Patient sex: F
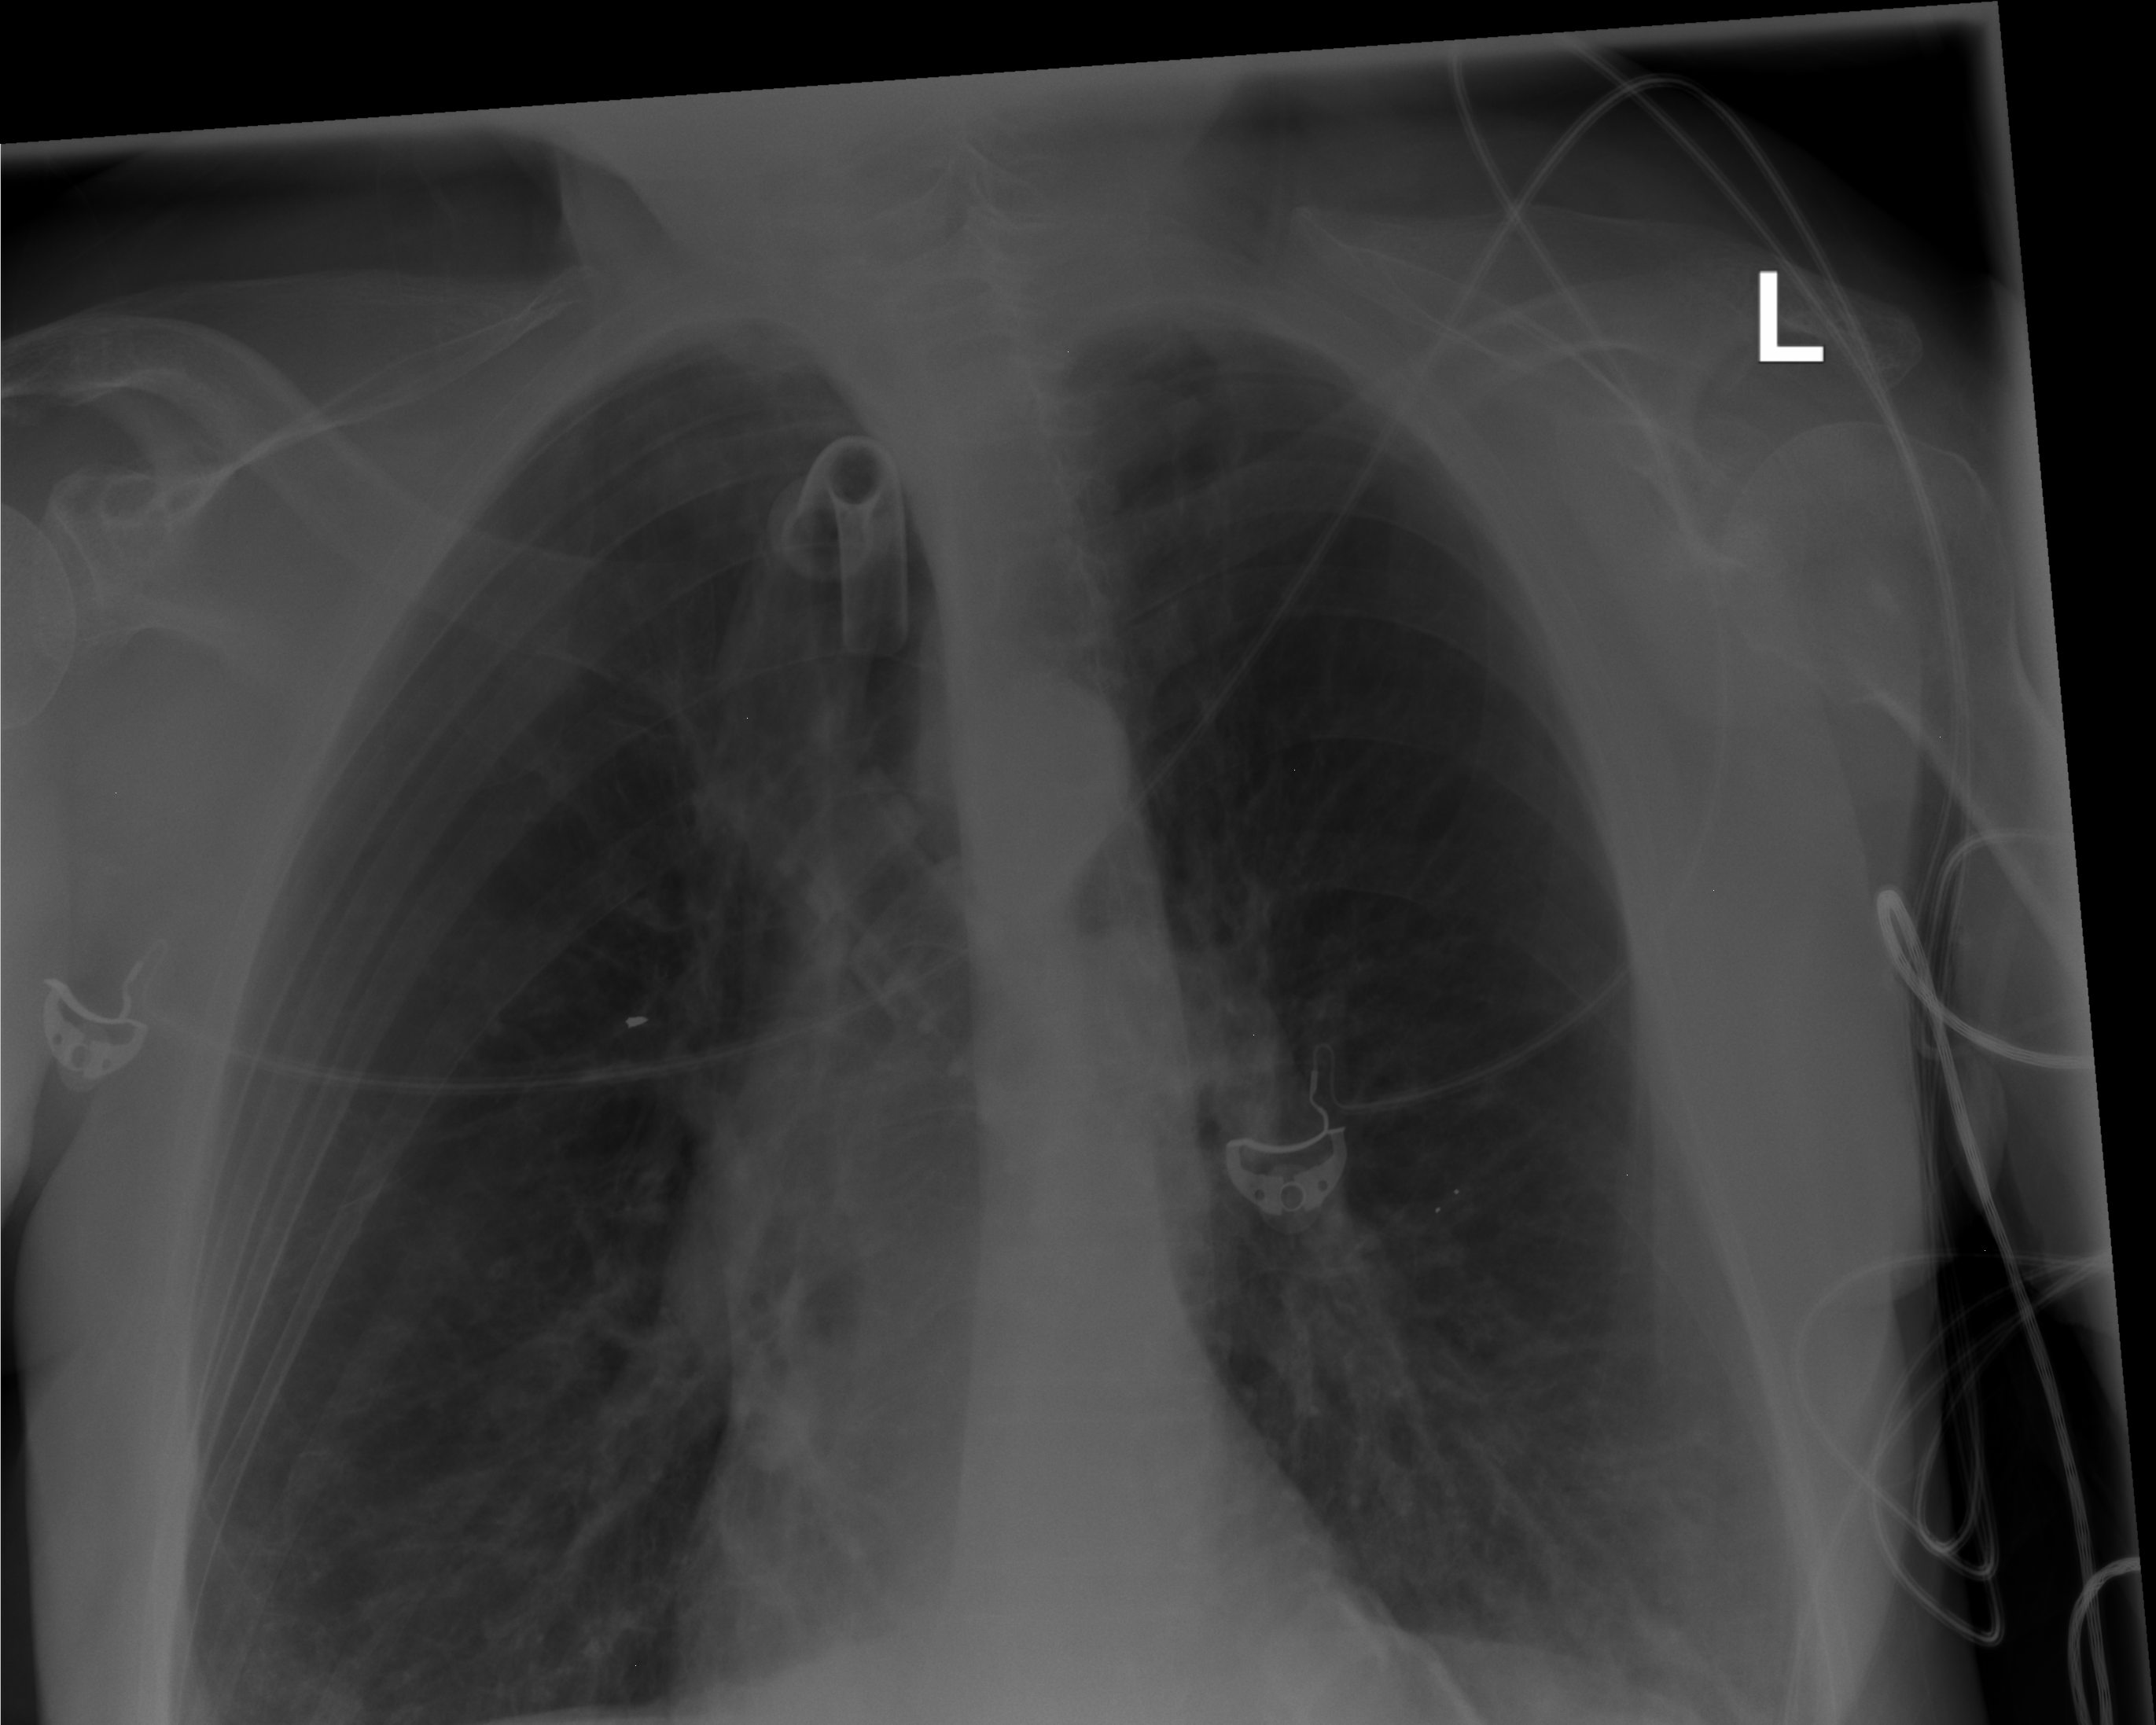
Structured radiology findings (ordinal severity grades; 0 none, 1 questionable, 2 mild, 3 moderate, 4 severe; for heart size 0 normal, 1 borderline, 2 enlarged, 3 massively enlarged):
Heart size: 0
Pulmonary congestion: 0
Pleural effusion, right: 0
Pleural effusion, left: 0
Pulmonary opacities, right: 1
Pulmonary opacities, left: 1
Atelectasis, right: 1
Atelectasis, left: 1